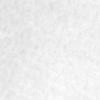
Label: no_change